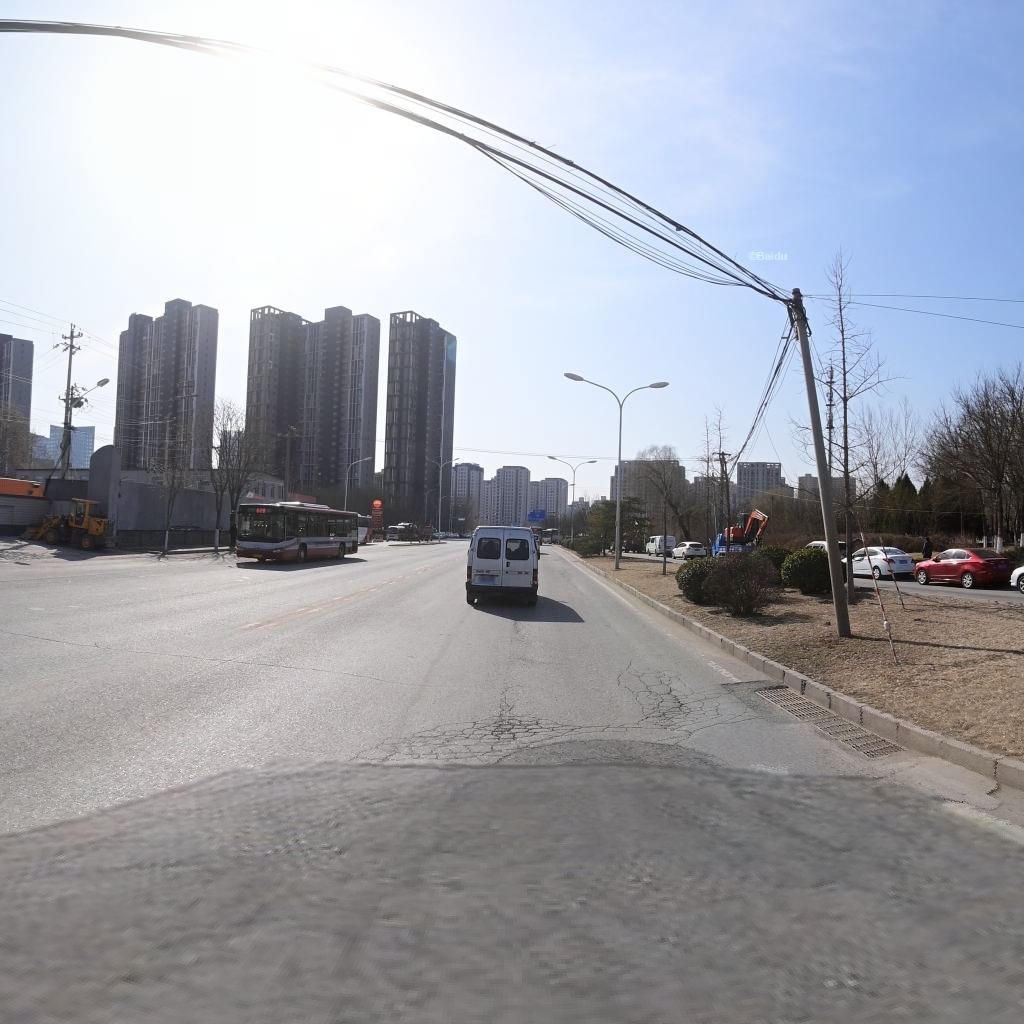
Region: Chaoyang
Road damage annotations: transverse crack, alligator crack